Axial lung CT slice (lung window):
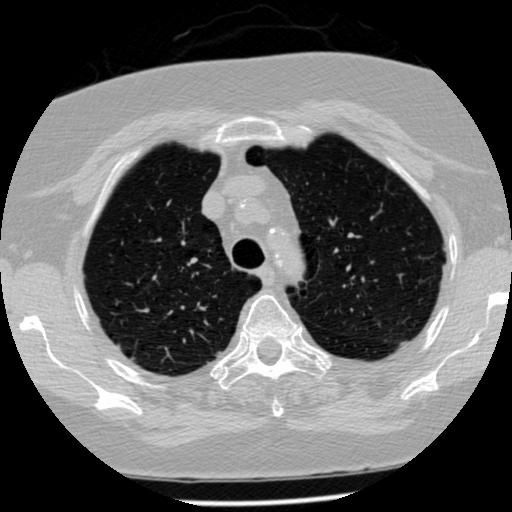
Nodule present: no